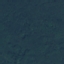
Land use / land cover: Forest